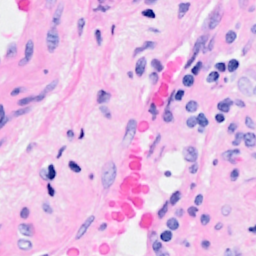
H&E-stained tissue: Breast